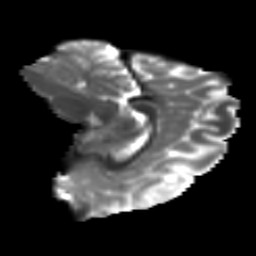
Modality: T2w
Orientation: sagittal
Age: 12
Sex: male
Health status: ill
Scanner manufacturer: ge
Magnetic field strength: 3 T
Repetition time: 7.231 s
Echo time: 0.0841 s